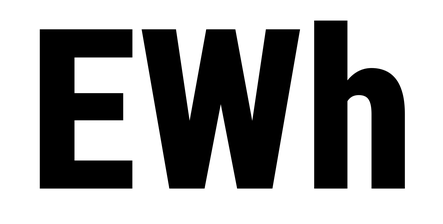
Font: Roboto_Condensed_ExtraBold